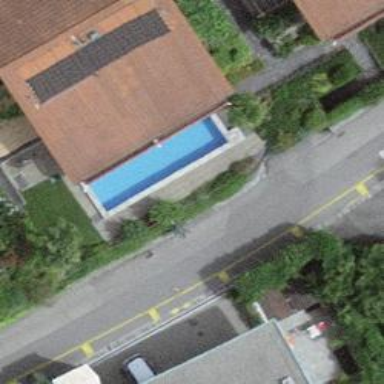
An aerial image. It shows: Swimming pool within leisure land area designed for swimming activities.